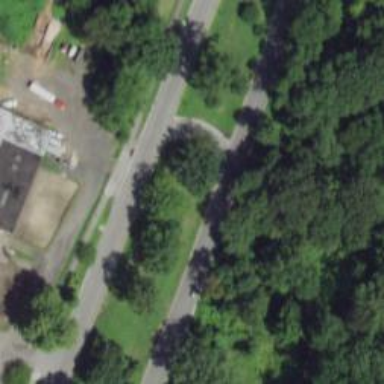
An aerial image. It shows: Asphalt road with primary link designation.